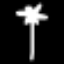
Label: palm tree